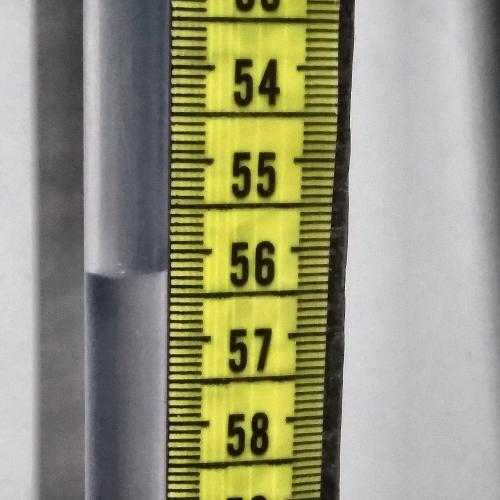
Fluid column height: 56.2 cm